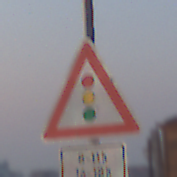
Verkehrszeichen: Lichtzeichenanlage
Zusatzzeichen unten: ZeitangabenOhneBeschraenkungAufWochentage2
Umgebung: Outdoor, Urban
Tageszeit: SunriseSunset
Wetter: Clear
Licht: Natural
Jahreszeit: NotSpecified
Kontrast: MediumContrast